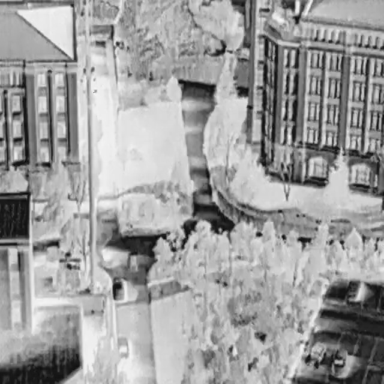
There are six Cars in the infrared image.